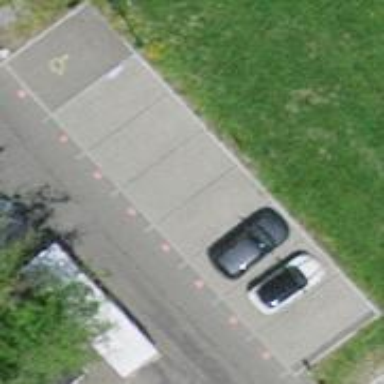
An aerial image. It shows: Parking area.